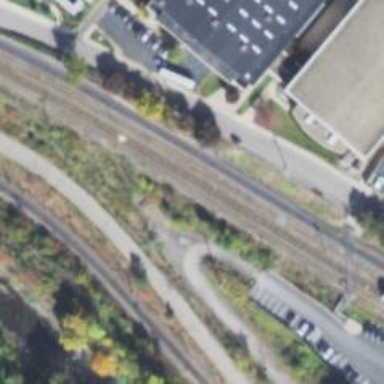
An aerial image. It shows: Railway siding for service.